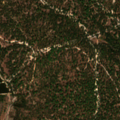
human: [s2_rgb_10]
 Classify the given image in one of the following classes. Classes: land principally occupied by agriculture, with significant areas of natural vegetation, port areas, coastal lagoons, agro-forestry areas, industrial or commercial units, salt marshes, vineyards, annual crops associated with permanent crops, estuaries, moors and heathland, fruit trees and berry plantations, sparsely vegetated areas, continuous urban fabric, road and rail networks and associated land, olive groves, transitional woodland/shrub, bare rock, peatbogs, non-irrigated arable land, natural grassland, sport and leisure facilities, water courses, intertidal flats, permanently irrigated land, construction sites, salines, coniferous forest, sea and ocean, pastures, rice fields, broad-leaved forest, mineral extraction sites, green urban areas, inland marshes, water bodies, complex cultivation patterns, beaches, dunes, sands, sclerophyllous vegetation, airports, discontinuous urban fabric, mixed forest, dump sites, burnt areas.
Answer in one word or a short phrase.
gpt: pastures, broad-leaved forest, mixed forest